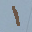
Label: 1